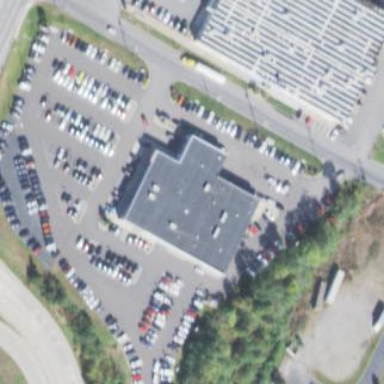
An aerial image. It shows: Commercial building with car shop.